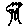
Label: tree